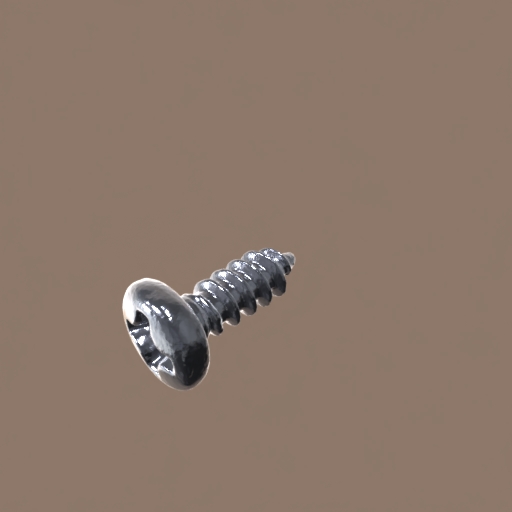
Label: screw